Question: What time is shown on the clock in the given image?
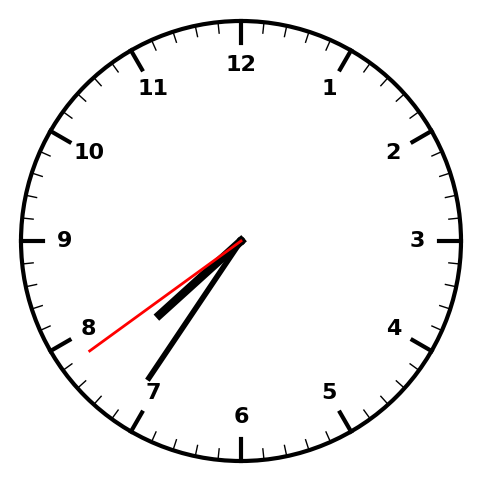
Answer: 07:35:39